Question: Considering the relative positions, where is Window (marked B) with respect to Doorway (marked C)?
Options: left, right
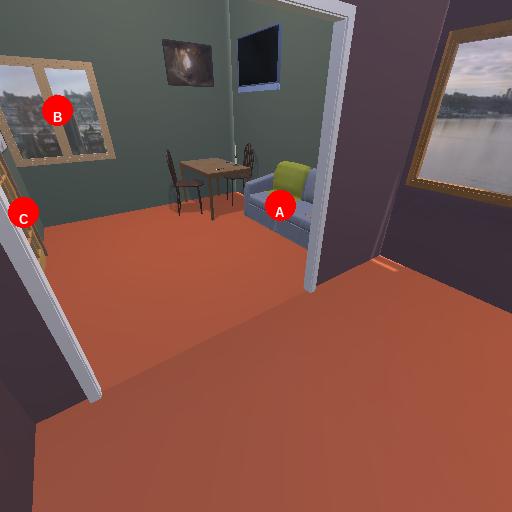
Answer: left